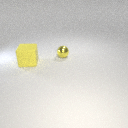
small yellow metal sphere to the right of large yellow rubber cube